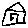
Label: house